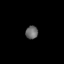
Tissue: lung
Cell type: Epithelial cells
Senescence score: 0.2366
Nuclear area (px): 158
Mean DAPI intensity: 105.658